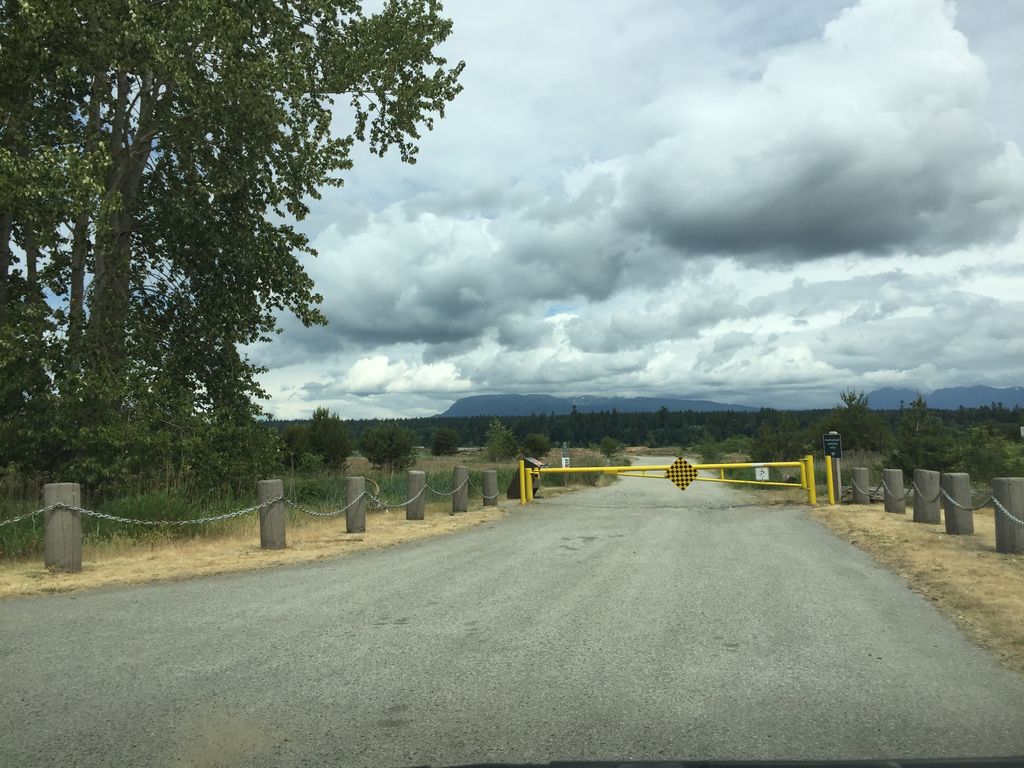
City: vancouver